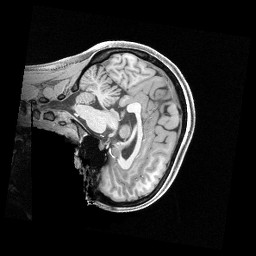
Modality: T1w
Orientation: sagittal
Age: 24
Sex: female
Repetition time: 2.4 s
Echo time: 0.00222 s